Question: May be it is simple. But I am not getting how to plot the following data using R.
Basically the x-axis has type (i.e., four labels). On the plot I want to represent the numbers (v1, v2, v3, v4) as points. For example, for A, on the y-axis I want to point 99, 110, 150, and 170. Moreover, I need to use different pch value for point. I tried to use stripchart but I am not sure how to assign different pch values under each of the types A, B, C, D. Please see for points (99, 110, 150, 170) of A in the below figure.
'''
Data:
type A B C D
v1 99 227 295 503
v2 110 440 620 970
v3 150 <PHONE>
v4 170 <PHONE> 1390
'''

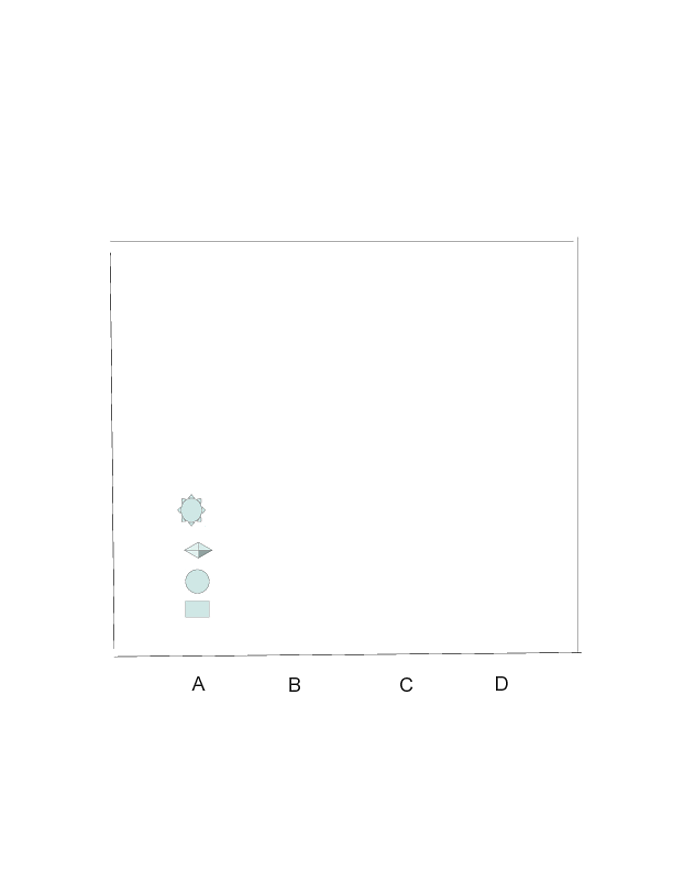
Answer: Are you looking for something like this?
'''
df = read.table(header=TRUE, text="type A B C D
v1 99 227 295 503
v2 110 440 620 970
v3 150 <PHONE>
v4 170 <PHONE> 1390")
stripchart(df[-1], pch=c(1, 2, 3, 4), vertical=TRUE)
'''
Resulting in:

# Update
Sorry, I misread the first question. Try this:
'''
df2 = data.frame(t(df[-1]))
names(df2) = df$type
df2$group = rownames(df2)
library(lattice)
stripplot(v1 + v2 + v3 + v4 ~ group, data=df2, pch=c(1, 2, 3, 4))
'''